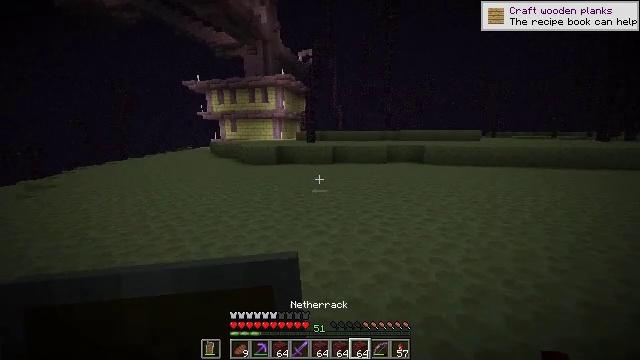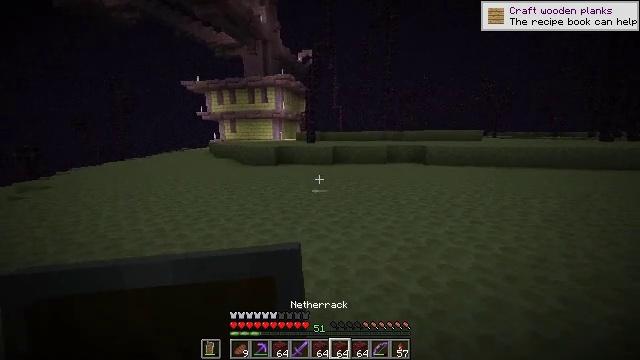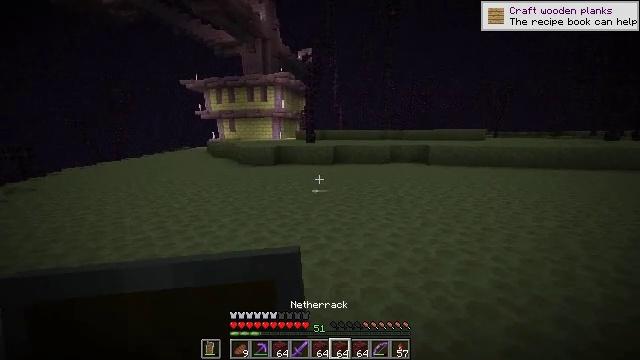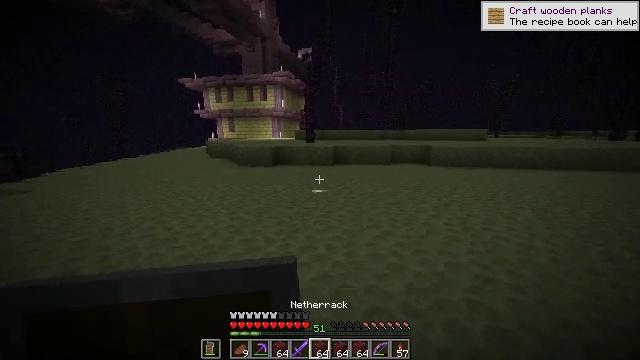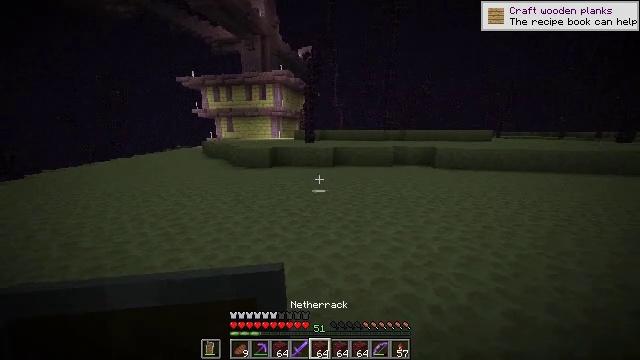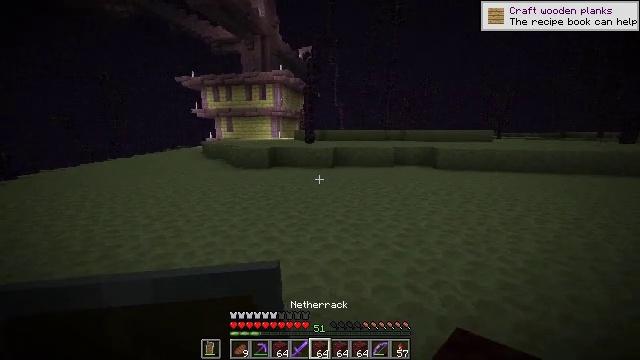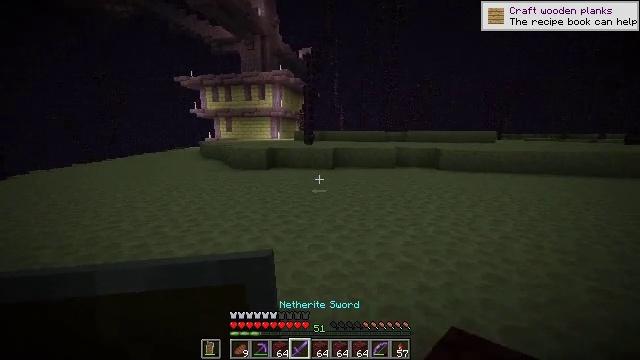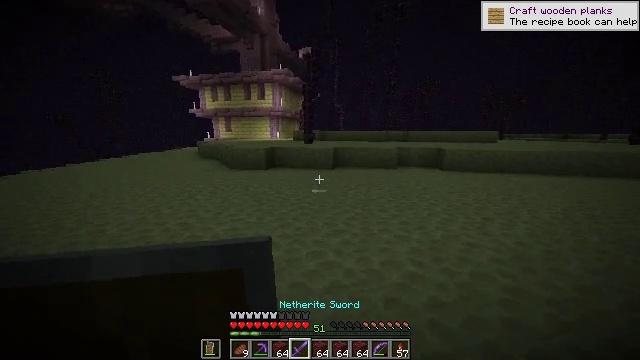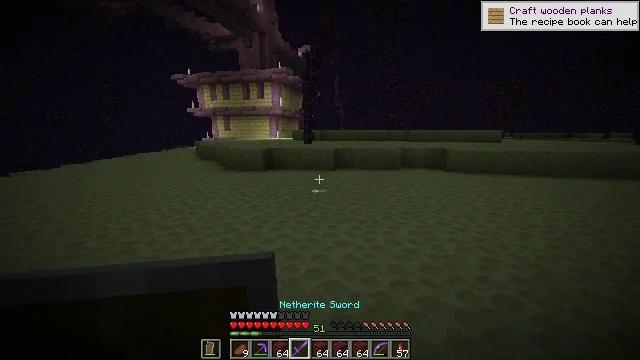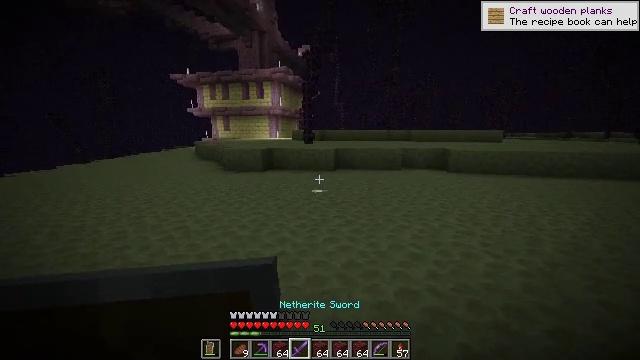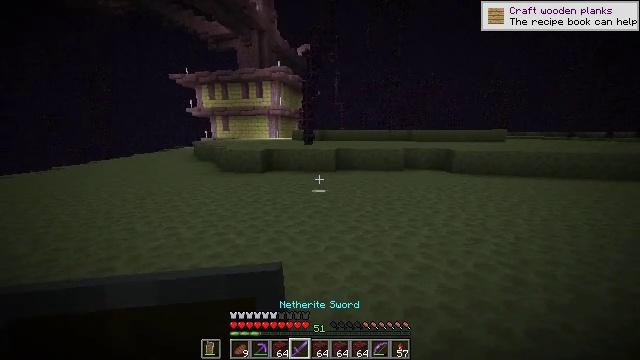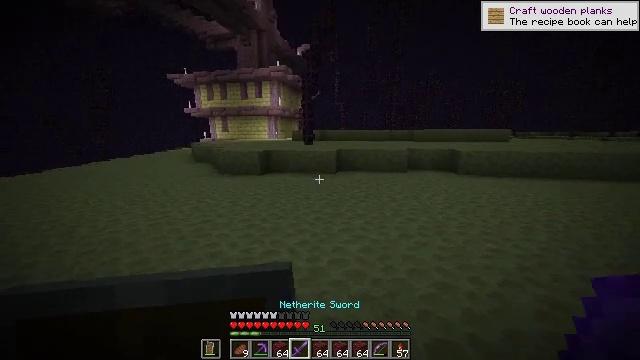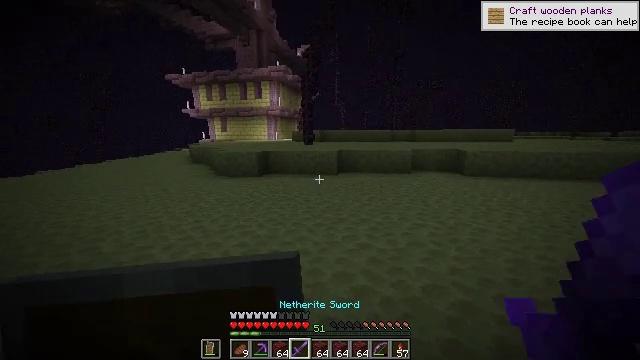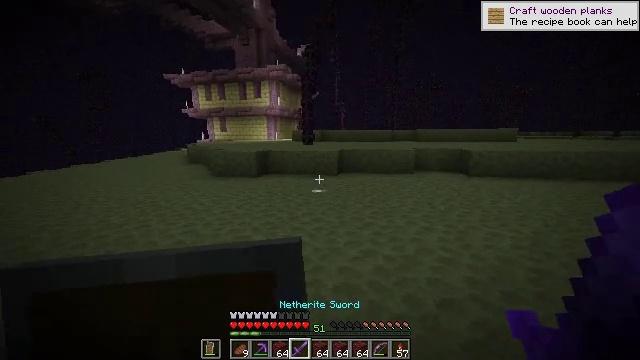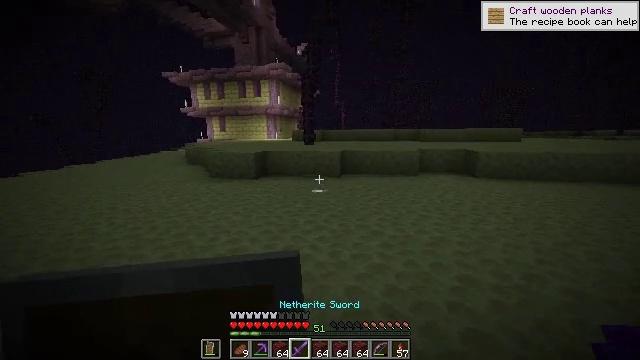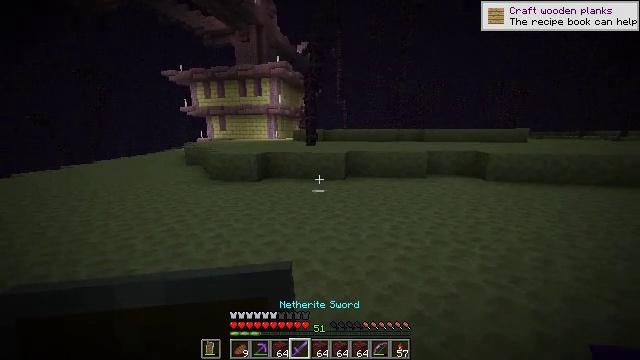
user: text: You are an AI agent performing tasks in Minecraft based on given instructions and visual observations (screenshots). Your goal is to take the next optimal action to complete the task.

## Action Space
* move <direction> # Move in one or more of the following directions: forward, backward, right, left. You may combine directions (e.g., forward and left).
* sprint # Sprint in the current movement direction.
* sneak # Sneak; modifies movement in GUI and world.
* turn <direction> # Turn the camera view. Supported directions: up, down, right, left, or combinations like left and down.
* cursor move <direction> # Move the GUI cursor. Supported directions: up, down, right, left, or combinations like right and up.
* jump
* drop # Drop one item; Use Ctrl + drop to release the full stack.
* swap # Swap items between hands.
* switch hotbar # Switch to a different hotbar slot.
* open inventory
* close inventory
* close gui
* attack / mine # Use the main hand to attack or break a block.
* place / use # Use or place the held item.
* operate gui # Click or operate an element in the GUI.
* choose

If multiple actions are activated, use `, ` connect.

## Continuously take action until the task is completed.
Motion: motion action
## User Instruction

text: Get end stone bricks for building or crafting.
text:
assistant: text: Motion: move forward
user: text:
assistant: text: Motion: move forward
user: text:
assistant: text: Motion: move forward
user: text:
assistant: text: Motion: move forward
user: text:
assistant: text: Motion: move forward
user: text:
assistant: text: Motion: move forward
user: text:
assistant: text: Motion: move forward
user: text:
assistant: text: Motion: move forward
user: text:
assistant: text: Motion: move forward
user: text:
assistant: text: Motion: move forward
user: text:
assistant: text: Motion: move forward
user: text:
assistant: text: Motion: move forward
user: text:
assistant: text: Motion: move forward
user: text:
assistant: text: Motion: move forward and move left
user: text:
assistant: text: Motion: move forward and move left
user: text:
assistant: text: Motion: move forward and move left
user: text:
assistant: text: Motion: move forward and move left
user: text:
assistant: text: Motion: move forward and move left
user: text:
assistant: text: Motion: move forward and move left
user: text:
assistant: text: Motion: move forward and move left
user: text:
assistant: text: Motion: move forward and move left
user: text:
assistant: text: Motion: move forward and move left
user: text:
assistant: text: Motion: move forward and move left
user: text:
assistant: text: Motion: move forward and move left
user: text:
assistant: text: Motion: move forward and move left
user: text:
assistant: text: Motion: move forward and move left
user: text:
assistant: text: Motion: move forward and move left
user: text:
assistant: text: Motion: move forward and move left
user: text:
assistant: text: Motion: move forward
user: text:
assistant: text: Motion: move forward